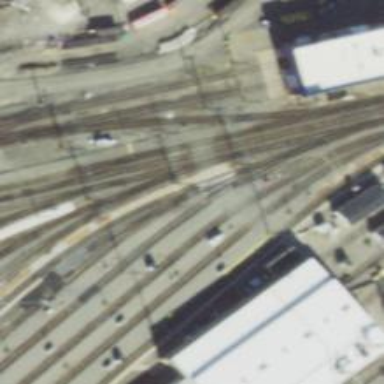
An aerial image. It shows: Railway yard with electrified contact lines.